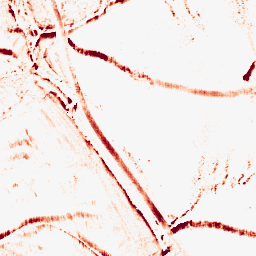
Category: morphological
Decomposition family: morphological_rect
Decomposition parameters: operation: opening
width: 5
height: 10
Upsampling method: quadratic
Upsampling parameters: scale: 2
Upsampling scale: 2